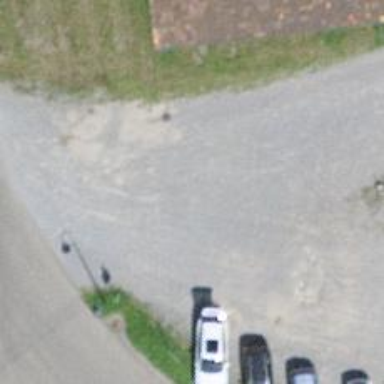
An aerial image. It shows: Parking aisle with fine gravel surface.